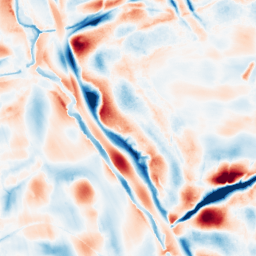
Category: wavelet
Decomposition family: wavelet_biorthogonal
Decomposition parameters: wavelet: bior5.5
level: 5
Upsampling method: cubic_mitchell
Upsampling parameters: scale: 8
Upsampling scale: 8